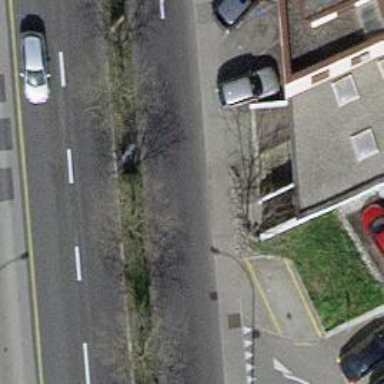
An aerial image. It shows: Footway with concrete surface.